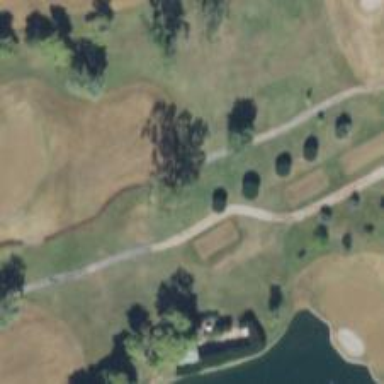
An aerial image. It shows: Footway along golf cart path.